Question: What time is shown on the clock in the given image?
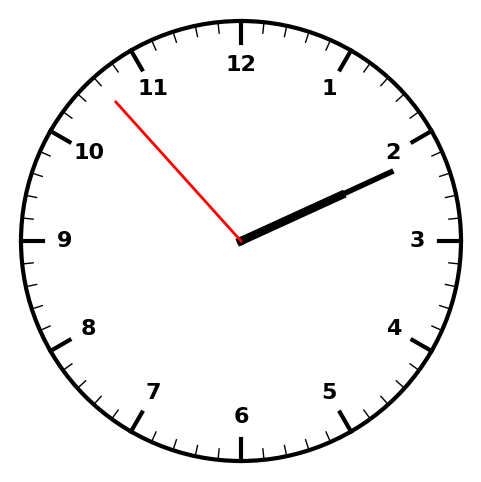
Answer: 02:10:53